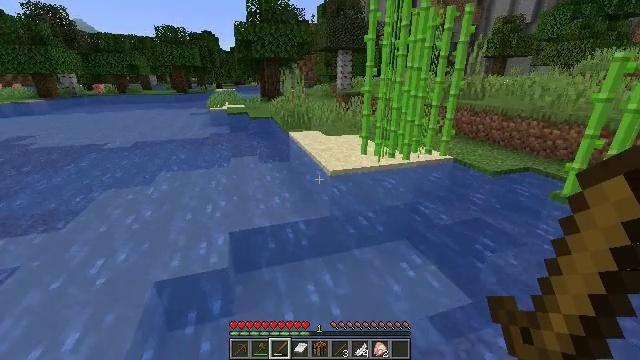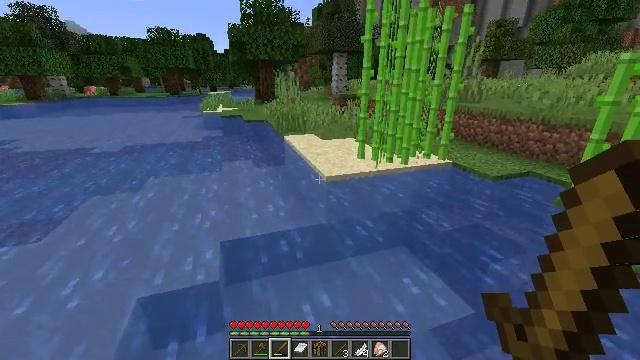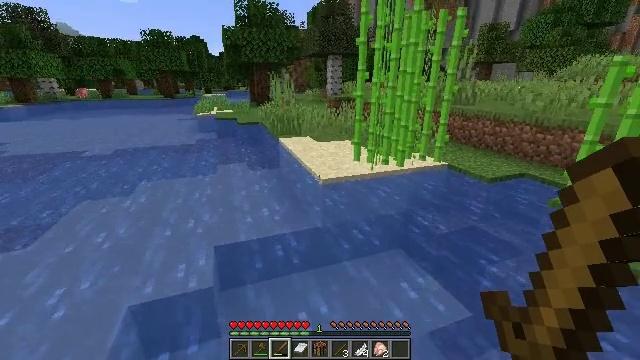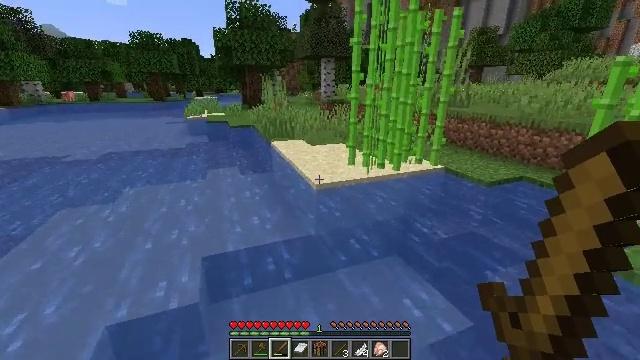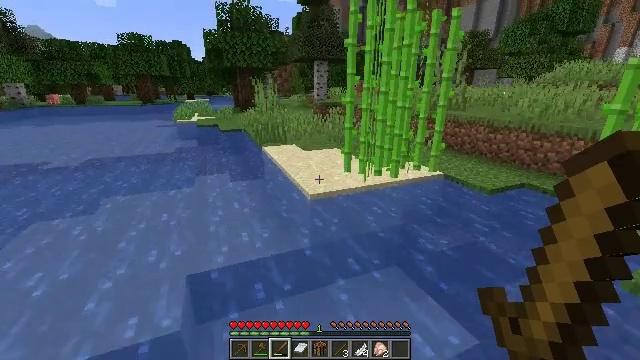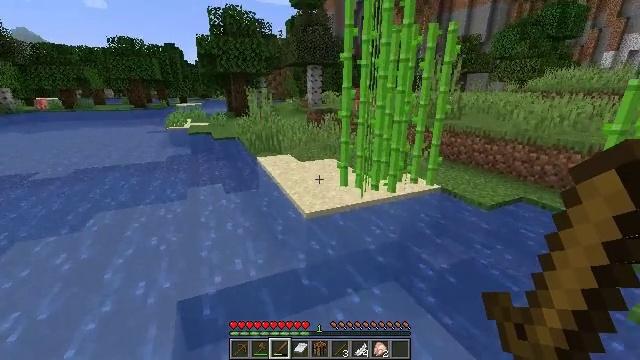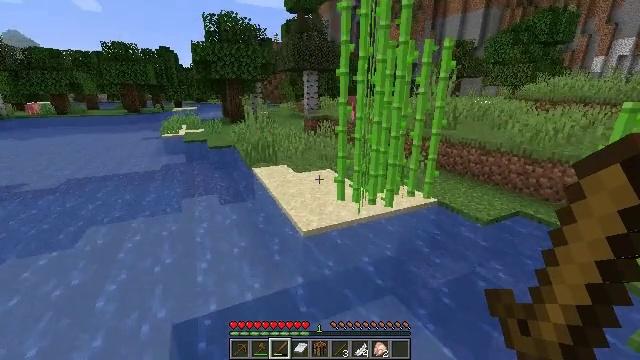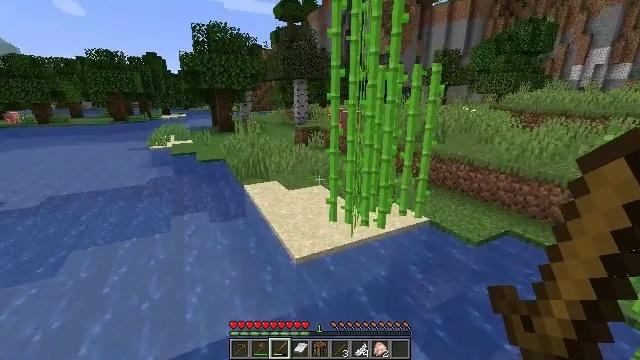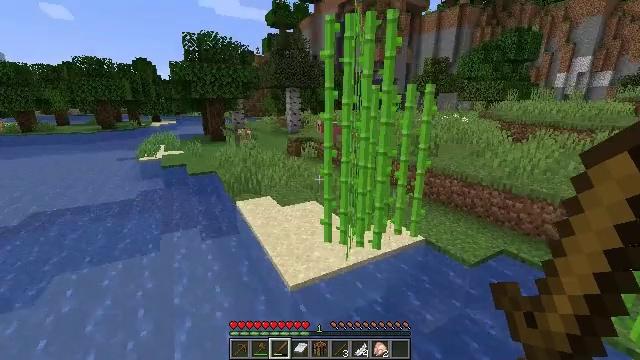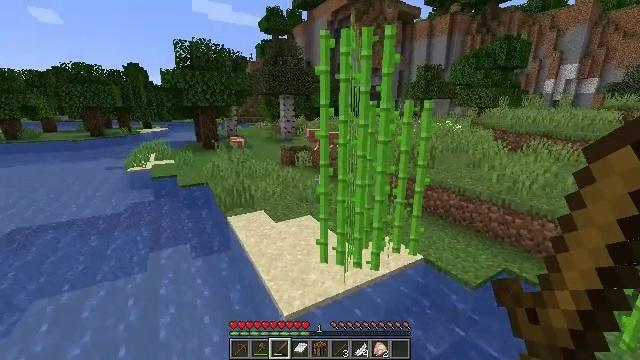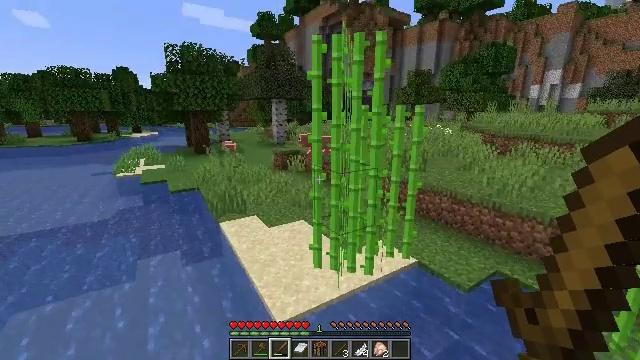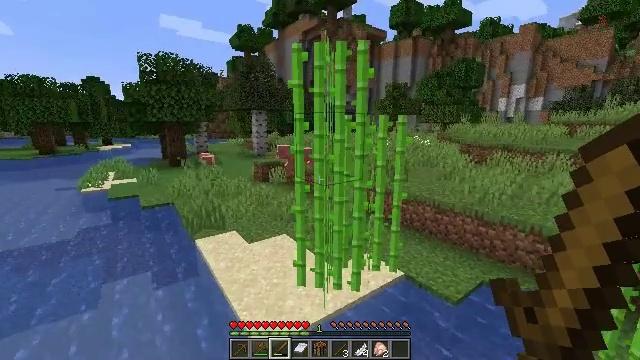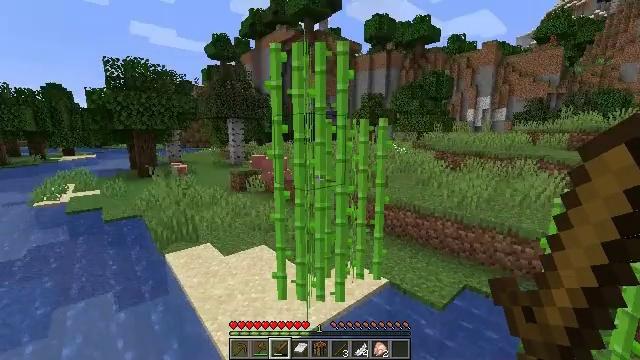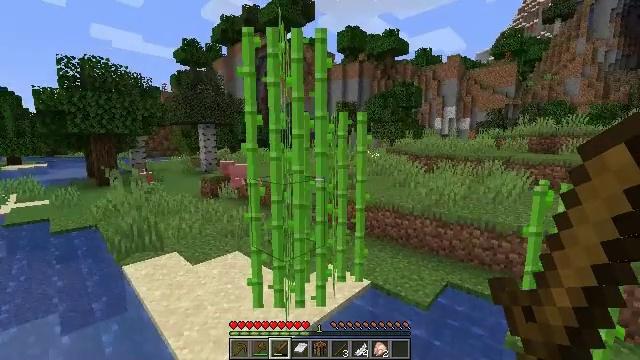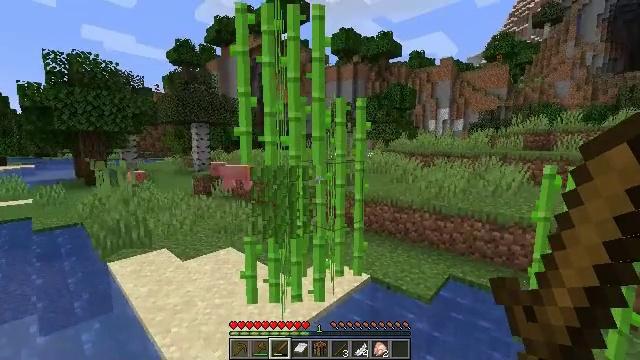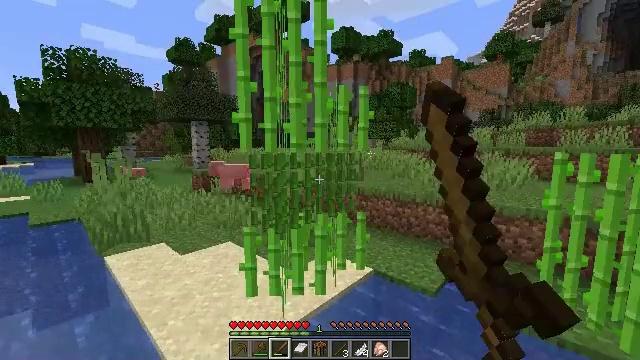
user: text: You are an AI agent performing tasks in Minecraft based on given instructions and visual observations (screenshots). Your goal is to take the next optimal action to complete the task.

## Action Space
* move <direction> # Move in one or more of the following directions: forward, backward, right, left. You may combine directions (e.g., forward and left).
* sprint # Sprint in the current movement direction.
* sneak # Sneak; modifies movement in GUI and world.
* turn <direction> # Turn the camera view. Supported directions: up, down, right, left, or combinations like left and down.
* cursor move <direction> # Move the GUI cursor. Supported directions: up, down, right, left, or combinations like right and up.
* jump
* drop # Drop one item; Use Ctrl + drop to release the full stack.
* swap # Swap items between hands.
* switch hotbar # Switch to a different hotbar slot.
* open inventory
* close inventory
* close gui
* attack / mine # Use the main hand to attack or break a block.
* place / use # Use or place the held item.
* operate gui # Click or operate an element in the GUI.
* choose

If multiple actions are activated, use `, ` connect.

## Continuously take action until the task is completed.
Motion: motion action
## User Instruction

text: Collect sugar cane near water sources.
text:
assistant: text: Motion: move forward, turn right
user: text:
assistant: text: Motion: move forward, turn right
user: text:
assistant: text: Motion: move forward, turn right
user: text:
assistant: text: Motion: move forward, turn right
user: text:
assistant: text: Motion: move forward, turn right, jump
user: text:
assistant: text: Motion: move forward, jump
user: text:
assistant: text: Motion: move forward, turn right, jump
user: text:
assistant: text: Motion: move forward, turn right, jump
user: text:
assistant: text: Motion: move forward, turn right
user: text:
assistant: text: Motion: move forward, turn right
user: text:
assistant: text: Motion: move forward, turn right and up
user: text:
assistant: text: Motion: move forward, turn right and up
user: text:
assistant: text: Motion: move forward, turn right and up
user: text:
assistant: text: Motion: move forward, turn right, attack / mine
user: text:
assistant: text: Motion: move forward, attack / mine
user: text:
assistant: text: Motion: move forward, attack / mine
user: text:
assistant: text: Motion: move forward, attack / mine
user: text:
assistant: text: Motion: move forward
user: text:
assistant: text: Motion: move forward
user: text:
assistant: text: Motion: no_op